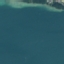
Label: SeaLake